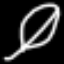
Label: leaf